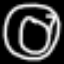
Label: donut